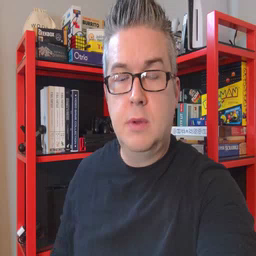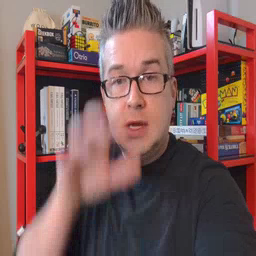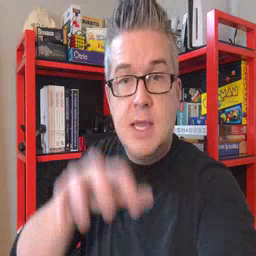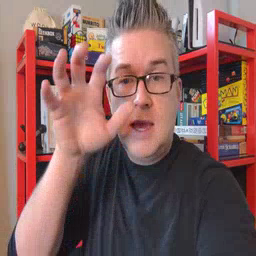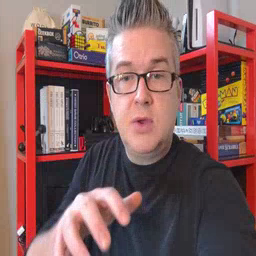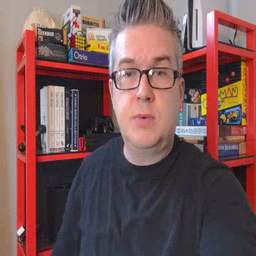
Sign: alligator